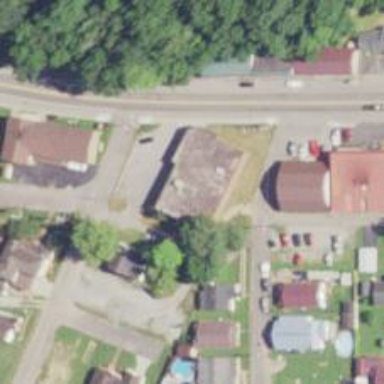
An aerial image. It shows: Clinic.